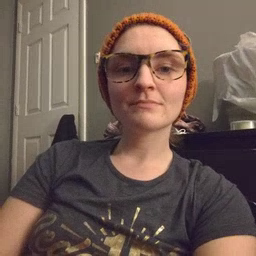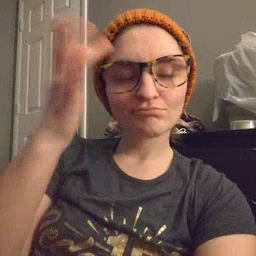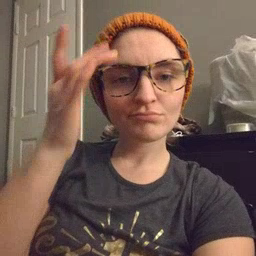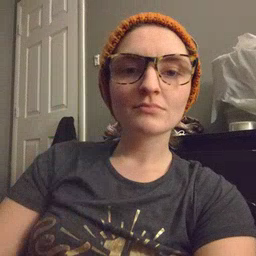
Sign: sick